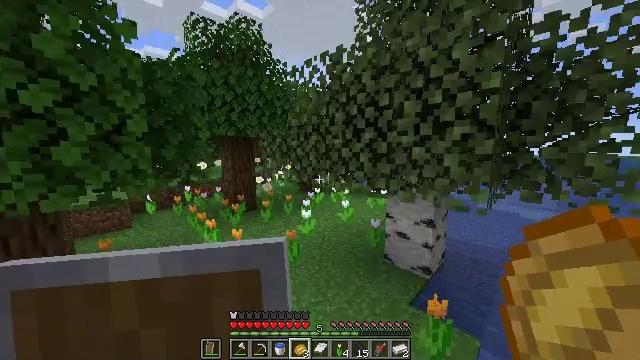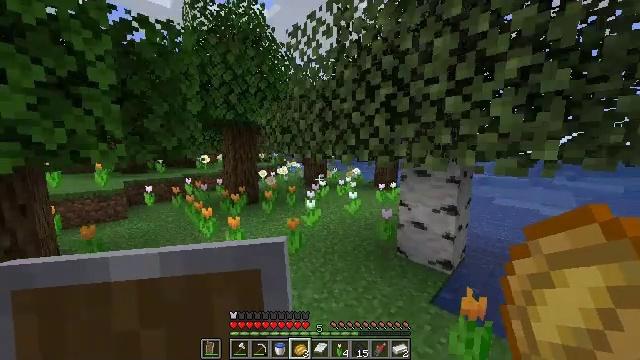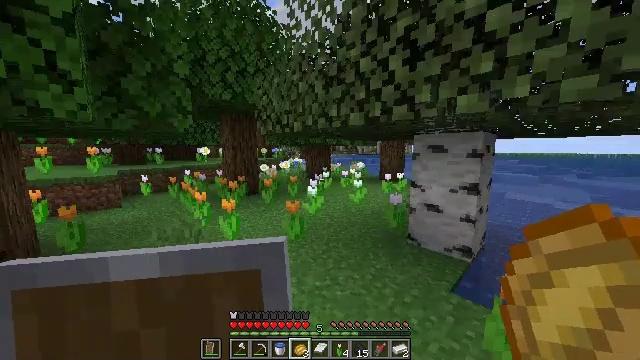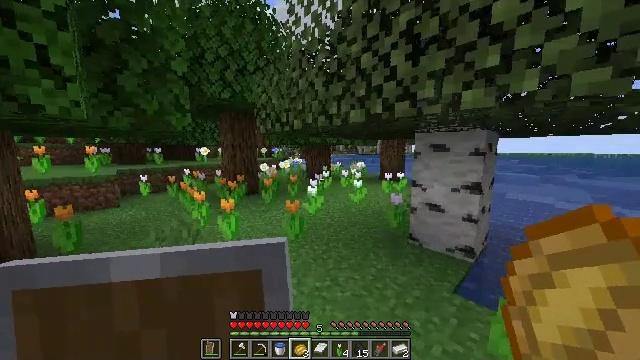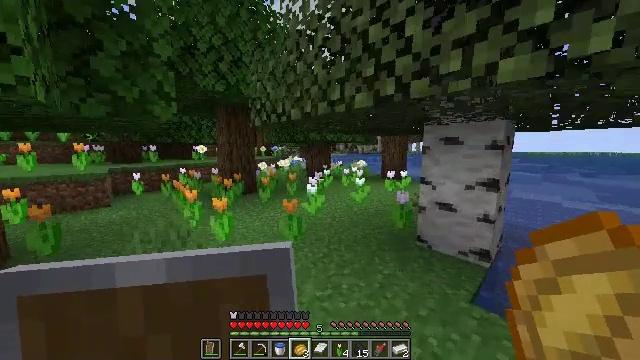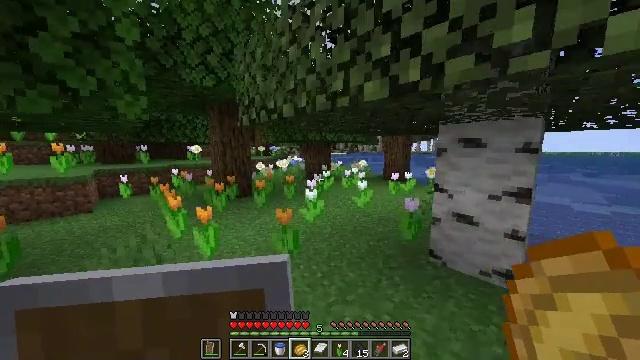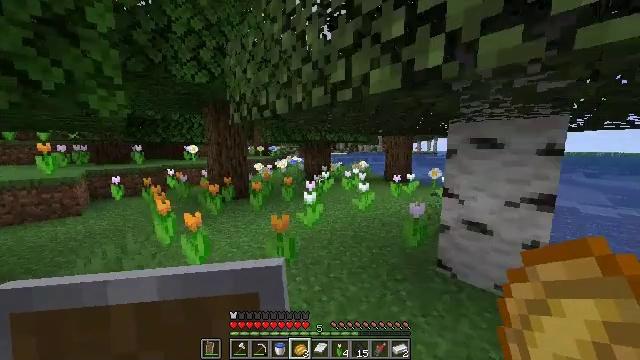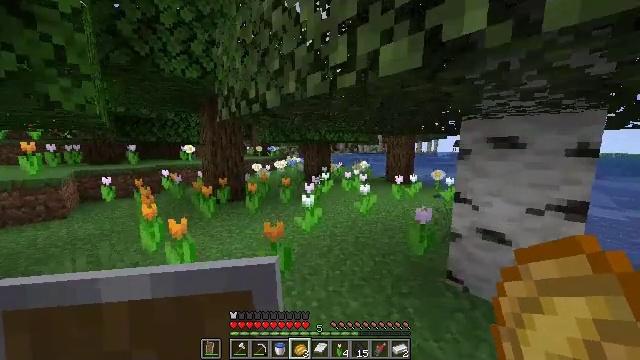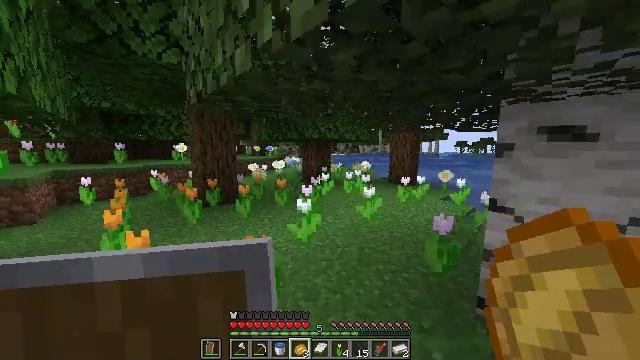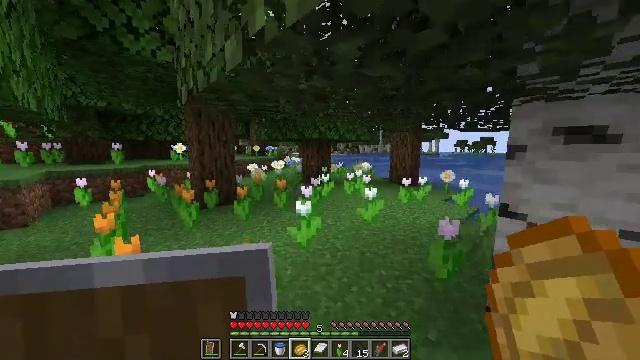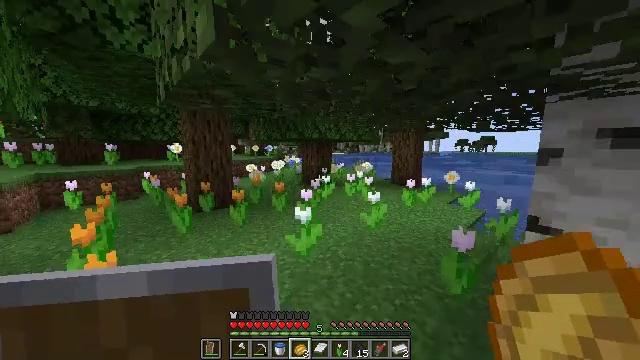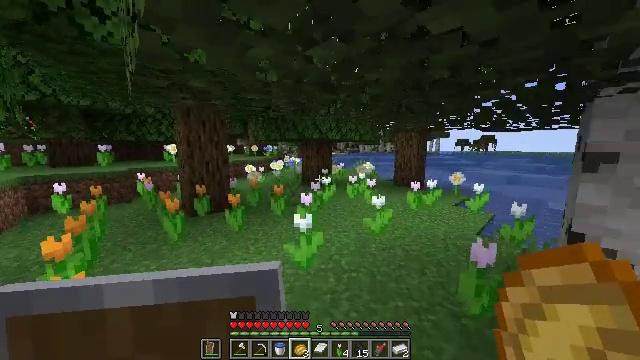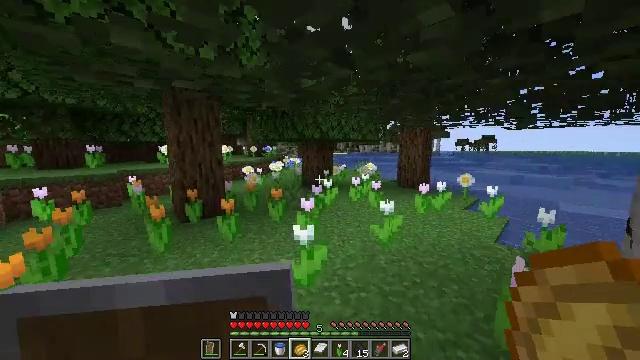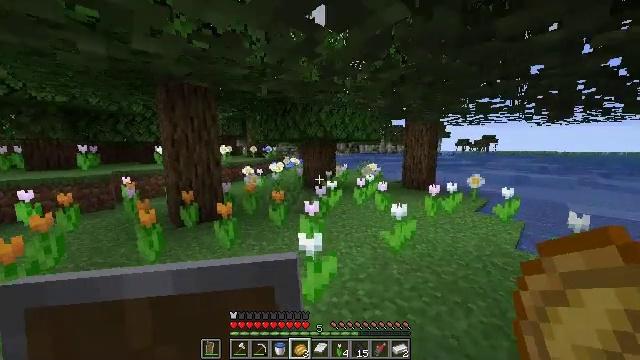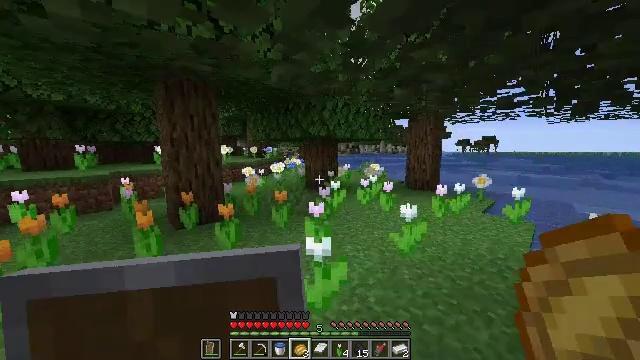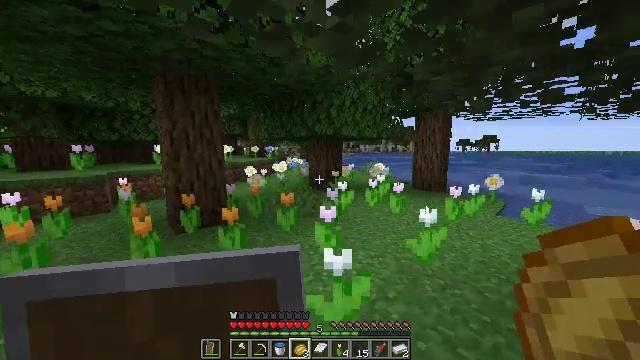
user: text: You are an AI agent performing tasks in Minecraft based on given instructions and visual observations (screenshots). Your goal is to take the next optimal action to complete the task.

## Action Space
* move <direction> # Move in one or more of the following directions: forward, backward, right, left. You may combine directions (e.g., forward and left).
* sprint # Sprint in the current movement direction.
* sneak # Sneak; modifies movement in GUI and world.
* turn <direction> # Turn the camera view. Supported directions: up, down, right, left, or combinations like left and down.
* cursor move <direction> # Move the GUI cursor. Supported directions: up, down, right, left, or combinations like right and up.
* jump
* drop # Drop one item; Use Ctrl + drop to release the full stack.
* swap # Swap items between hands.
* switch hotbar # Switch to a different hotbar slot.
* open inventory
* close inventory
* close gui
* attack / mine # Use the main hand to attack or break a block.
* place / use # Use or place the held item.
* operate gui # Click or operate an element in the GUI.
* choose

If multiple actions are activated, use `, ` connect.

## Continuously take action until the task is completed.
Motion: motion action
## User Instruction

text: Remove a baked potato from the inventory.
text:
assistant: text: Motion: move forward, sprint, turn left
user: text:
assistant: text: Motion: move forward, sprint
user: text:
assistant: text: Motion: move forward, sprint
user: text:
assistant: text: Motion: move forward, sprint
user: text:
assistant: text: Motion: move forward, sprint
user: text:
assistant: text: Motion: move forward, sprint
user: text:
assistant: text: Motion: move forward, sprint
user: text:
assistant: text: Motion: move forward, sprint
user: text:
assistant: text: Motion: move forward, sprint
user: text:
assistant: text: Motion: move forward, sprint
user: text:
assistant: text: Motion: move forward, sprint
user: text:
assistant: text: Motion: move forward, sprint
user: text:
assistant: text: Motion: move forward and move left, sprint
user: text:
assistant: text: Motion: move forward and move left, sprint
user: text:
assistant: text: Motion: move forward and move left, sprint
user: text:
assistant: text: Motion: move forward, sprint
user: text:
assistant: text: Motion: move forward, sprint
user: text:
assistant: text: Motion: move forward, sprint, jump
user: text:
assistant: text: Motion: move forward, sprint, jump
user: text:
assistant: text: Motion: move forward, sprint, jump
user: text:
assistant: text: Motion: move forward, sprint, turn left, jump
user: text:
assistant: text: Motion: move forward, sprint, jump
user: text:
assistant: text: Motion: move forward, sprint, jump
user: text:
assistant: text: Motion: move forward, sprint
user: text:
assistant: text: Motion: move forward, sprint, turn left
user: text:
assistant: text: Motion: move forward, sprint
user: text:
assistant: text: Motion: move forward, sprint
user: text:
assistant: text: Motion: move forward, sprint, turn left
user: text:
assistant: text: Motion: move forward, sprint
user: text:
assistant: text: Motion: move forward, sprint